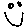
Label: smiley face